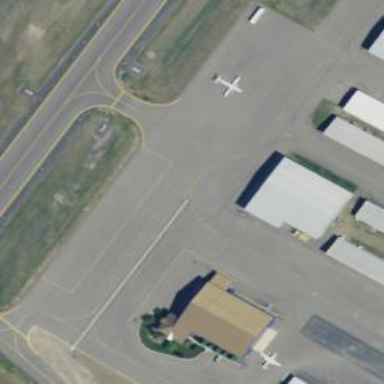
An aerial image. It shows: Apron area at the airport with paved surface.